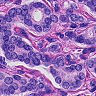
Metastatic tissue present: yes